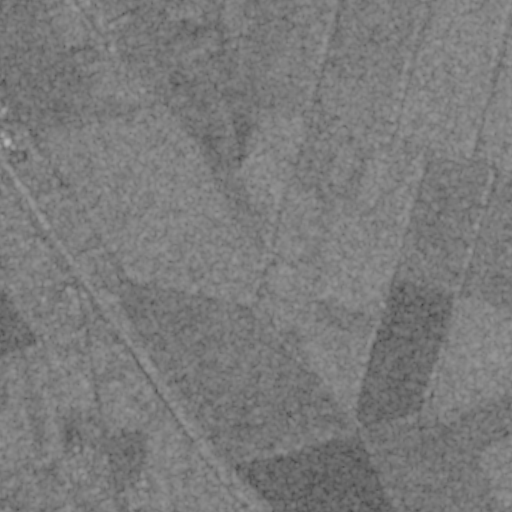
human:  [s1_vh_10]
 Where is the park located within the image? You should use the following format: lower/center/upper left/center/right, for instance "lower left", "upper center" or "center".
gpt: The park is located in the lower left of the image.
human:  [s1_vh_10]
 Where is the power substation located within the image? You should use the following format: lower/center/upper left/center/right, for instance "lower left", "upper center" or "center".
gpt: The power substation is located in the center left of the image.
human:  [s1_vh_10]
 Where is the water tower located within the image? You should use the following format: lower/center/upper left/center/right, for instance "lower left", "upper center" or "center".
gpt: The water tower is located in the upper left of the image.
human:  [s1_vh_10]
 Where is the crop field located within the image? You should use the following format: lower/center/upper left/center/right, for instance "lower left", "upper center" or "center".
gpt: There is no crop field in the image.

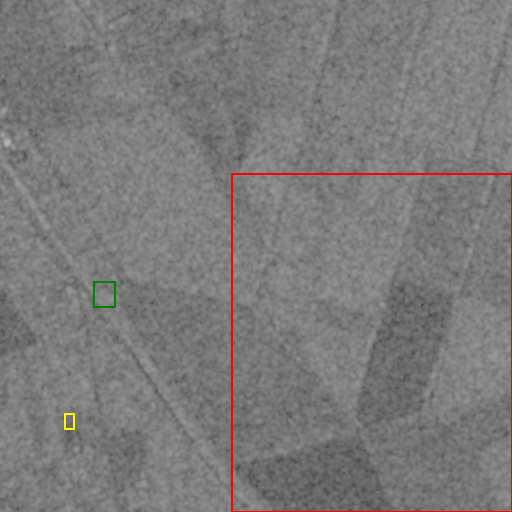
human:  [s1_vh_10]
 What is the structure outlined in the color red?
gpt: The structure outlined in red is a crop field.
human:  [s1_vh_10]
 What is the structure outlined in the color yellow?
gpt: The structure outlined in yellow is a park.
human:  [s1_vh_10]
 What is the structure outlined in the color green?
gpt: The structure outlined in green is a power substation.
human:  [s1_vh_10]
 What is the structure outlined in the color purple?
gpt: There is no purple outline.